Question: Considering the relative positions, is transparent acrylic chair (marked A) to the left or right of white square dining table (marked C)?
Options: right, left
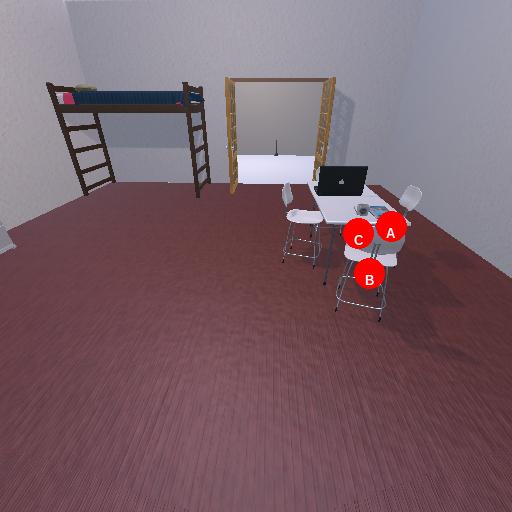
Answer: right